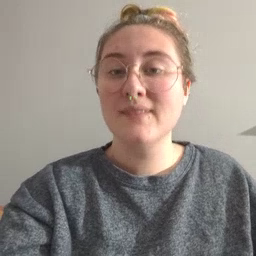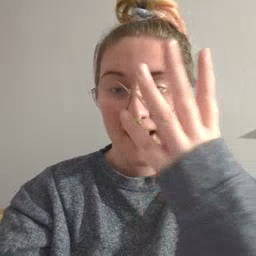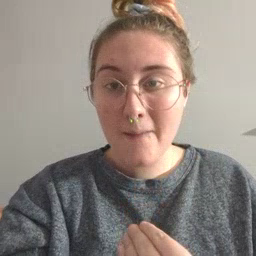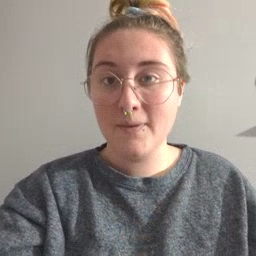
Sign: nap